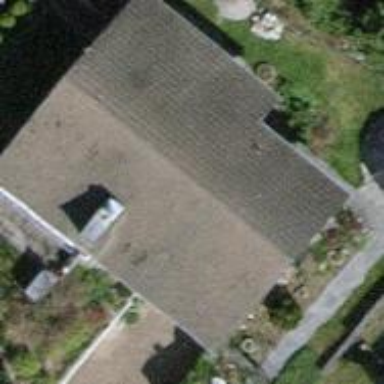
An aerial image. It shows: Detached building.